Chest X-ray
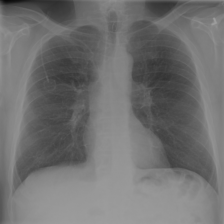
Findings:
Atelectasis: negative
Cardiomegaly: negative
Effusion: negative
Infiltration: negative
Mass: negative
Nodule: negative
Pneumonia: negative
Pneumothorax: negative
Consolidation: negative
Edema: negative
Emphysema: negative
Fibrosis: negative
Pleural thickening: negative
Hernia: negative